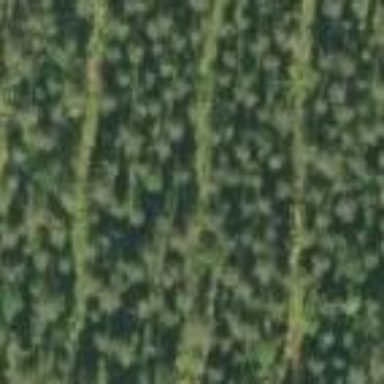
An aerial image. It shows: Needle-leaved woodland.